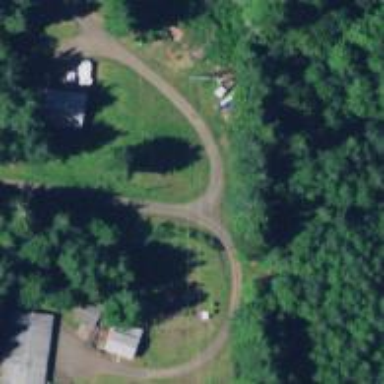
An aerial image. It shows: Driveway leading to service road.